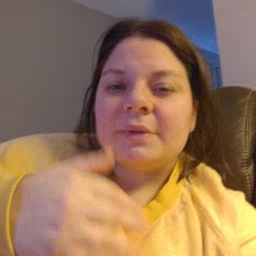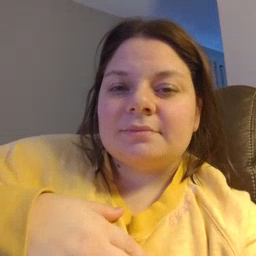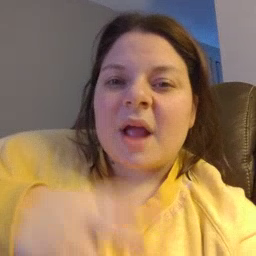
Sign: cute